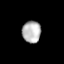
Tissue: lung
Cell type: Epithelial cells
Senescence score: 0.6065
Nuclear area (px): 404
Mean DAPI intensity: 179.874